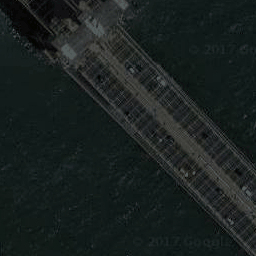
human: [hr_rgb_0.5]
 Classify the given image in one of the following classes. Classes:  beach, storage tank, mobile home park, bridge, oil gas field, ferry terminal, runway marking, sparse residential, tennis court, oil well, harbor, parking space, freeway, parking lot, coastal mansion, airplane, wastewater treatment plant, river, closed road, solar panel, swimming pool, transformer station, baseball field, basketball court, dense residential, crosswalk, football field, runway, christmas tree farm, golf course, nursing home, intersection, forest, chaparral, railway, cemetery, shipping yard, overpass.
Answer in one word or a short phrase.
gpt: bridge